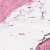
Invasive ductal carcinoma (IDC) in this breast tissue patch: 0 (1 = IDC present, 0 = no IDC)